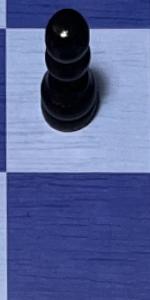
Label: Empty